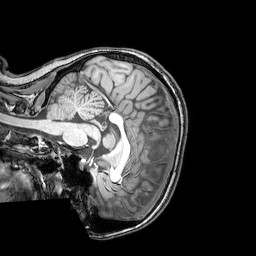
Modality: T1w
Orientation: sagittal
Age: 26
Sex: female
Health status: healthy
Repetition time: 0.081 s
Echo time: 0.037 s